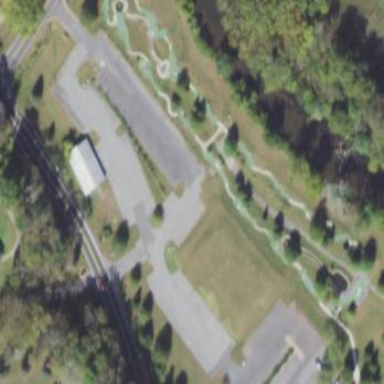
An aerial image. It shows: Miniature golf course.